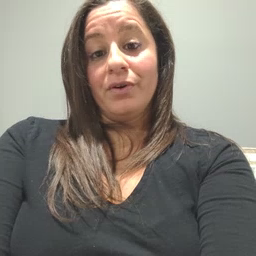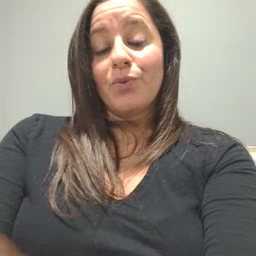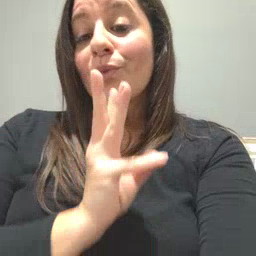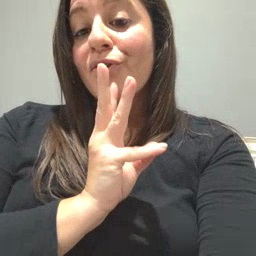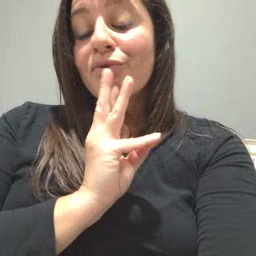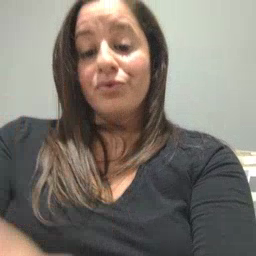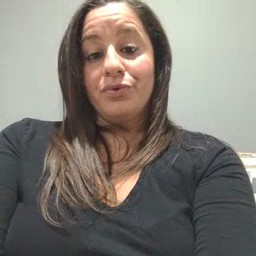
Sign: water